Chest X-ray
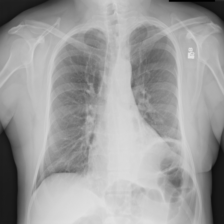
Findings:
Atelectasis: positive
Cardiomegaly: negative
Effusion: negative
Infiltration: negative
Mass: negative
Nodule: negative
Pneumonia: negative
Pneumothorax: negative
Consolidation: negative
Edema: negative
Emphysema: negative
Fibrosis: negative
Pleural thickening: negative
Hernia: negative